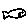
Label: fish